Question: In my T3 template setup I've a very simple horizontal menu like this:
'''
lib.tmenu = HMENU
lib.tmenu{
# first level
1 = TMENU
1.noBlur = 1
1.wrap = <ul>|</ul>
1{
NO{
allWrap.insertData = 1
allWrap = <li id="nav{field:title}">|</li>
}
ACT=1
ACT{
allWrap.insertData = 1
allWrap = <li id="nav{field:title}">|</li>
}
CUR=1
CUR{
allWrap.insertData = 1
allWrap = <li class="active" id="nav{field:title}">|</li>
}
}
}
'''
The nav{field:title} is correctly rendered eg. as navPage1 (for CSS matter). I want to show only the first level of the menu:

When I browse only the first level of the menu everything works fine, but as I browse a sublevel of a main page I (obviously) lose the CUR status of the parent page (eg. when I select Subpage2_2 the "Page2" is gray and not red).
How can I force the detection of the CUR parent page on a subpage selected in order to show class="active" on the "li" tag?
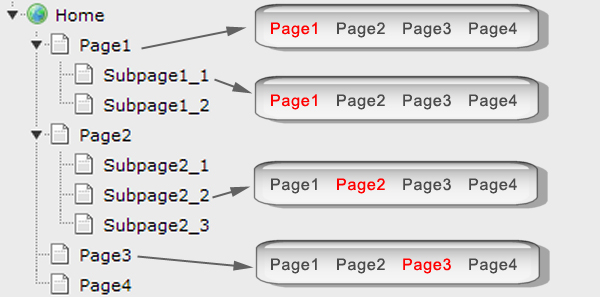
Answer: Your TS has some errors (ul not closing and one bracket missing for NO state).
Just set the active class with the ACT menu state, which is for the menustate of menuitems at rootlevel.
Reference for <URL>.